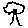
Label: tree